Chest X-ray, AP view. Patient: 53 years old, sex F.
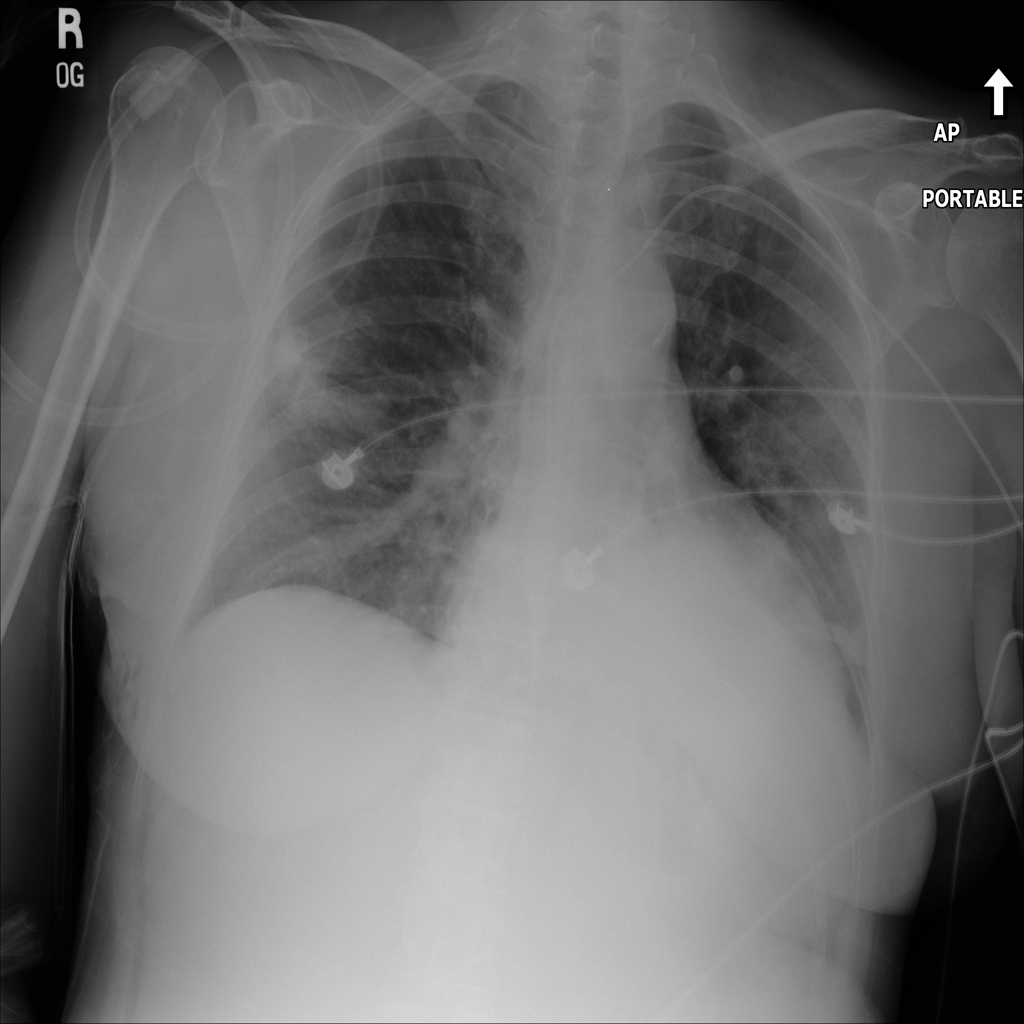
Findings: Consolidation